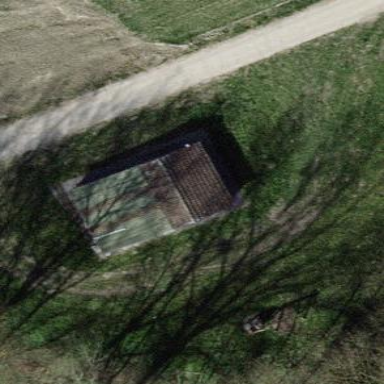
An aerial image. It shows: Shed building with gabled roof.